Interaction volume radius: 10 \u00c5
Interaction volume height: 15 \u00c5
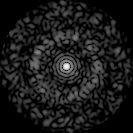
Disorder parameter: 0.8075